An envelope spectrum derived from a bearing vibration measurement is shown; the reference markers locate BPFO, BPFI, BSF and FTF for this bearing geometry and shaft speed. Determine the bearing's health state. Answer with exactly one of: normal, inner_race, outer_race, ball.
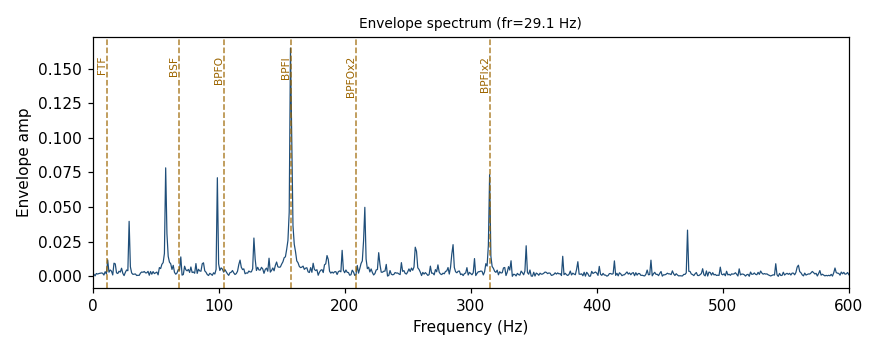
Answer: inner_race